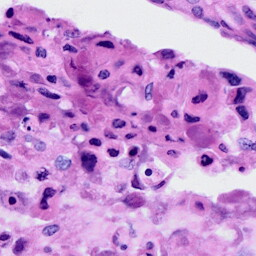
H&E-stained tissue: Cervix